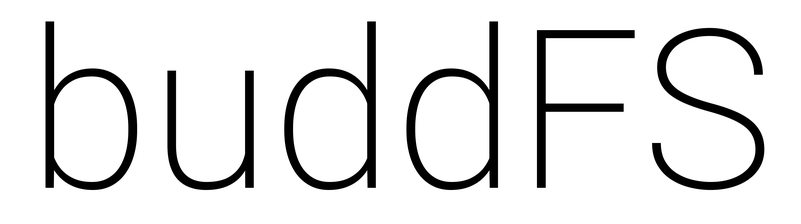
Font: Roboto_ExtraLight